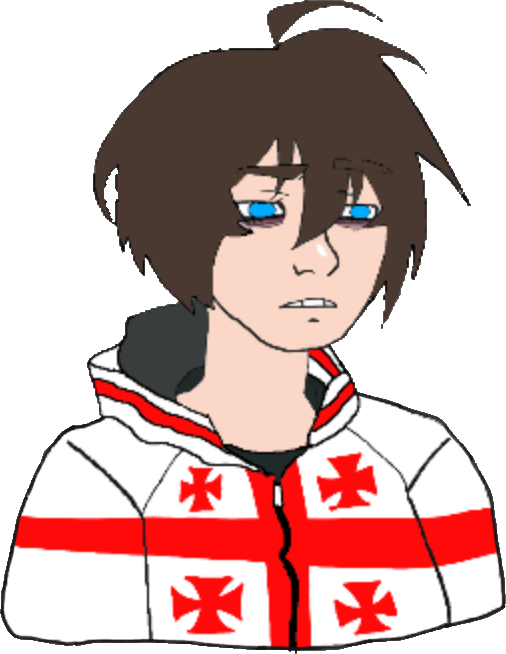
Label: 5_Twinkjak